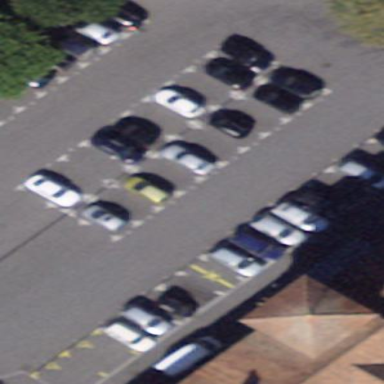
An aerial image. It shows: Parking area with surface.